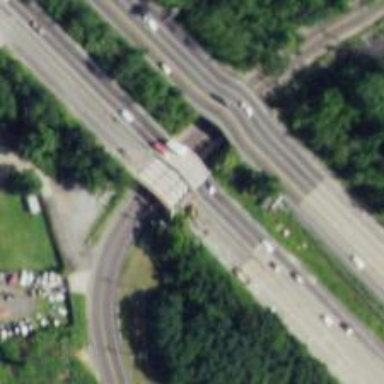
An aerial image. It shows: Urban freeway expressway bridge.